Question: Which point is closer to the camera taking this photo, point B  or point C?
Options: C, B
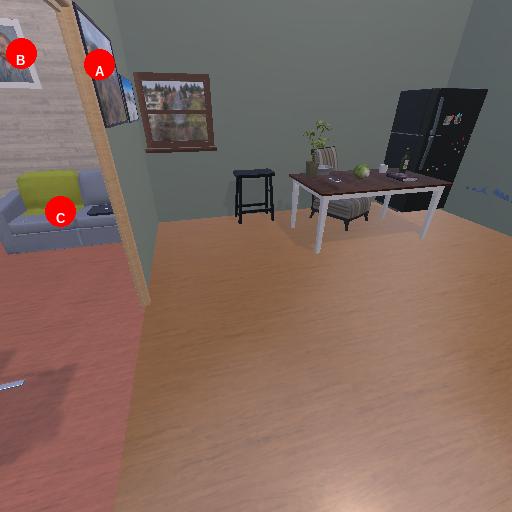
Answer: C